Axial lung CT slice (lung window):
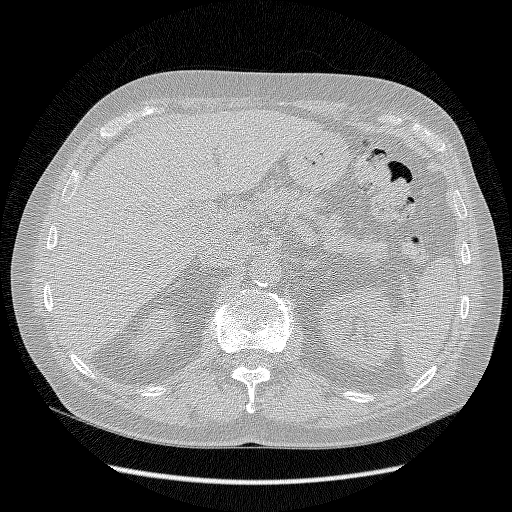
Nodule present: no